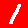
Digit: 1